This grayscale texture is a bearing vibration snapshot reshaped row-by-row into a square image. Diagnose the bearing from this image, choosing from: normal, inner_race, outer_race, ball.
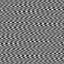
Answer: outer_race